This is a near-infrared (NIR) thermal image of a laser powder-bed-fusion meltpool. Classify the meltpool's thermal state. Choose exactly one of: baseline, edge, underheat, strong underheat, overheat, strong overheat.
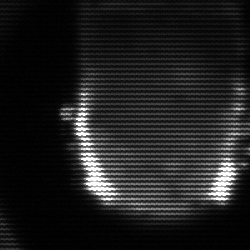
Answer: baseline